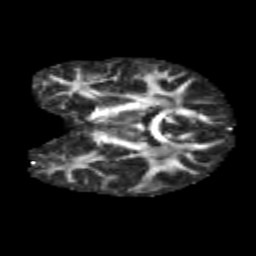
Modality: FA
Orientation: coronal
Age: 11
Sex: male
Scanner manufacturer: siemens
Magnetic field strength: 3 T
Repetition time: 3.8 s
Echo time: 0.07 s